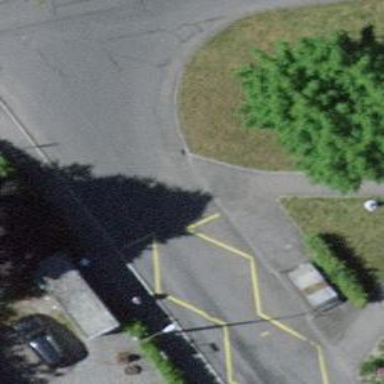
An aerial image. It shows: Kerb barrier.